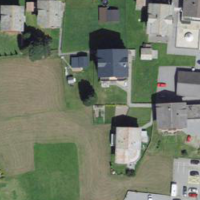
EUNIS habitat code: 26
Species observed at this site:
Plantago media
Podarcis muralis
Nucifraga caryocatactes